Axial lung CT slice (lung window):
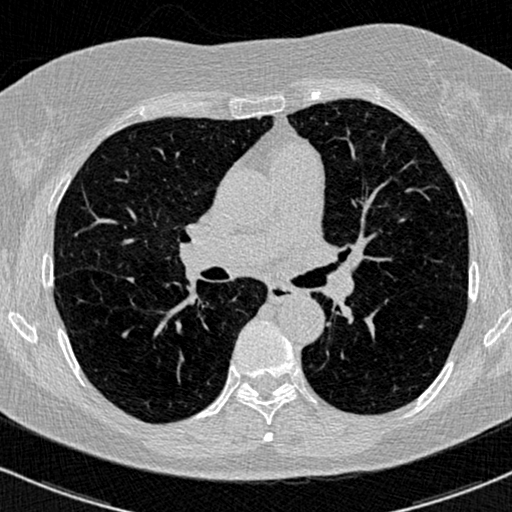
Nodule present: no